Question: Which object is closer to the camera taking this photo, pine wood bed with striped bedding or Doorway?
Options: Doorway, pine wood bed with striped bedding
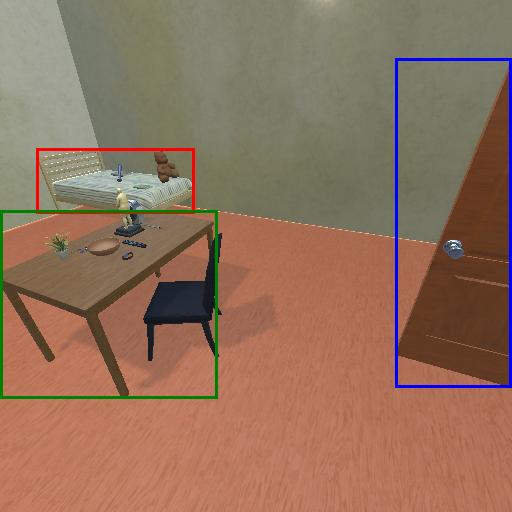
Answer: Doorway